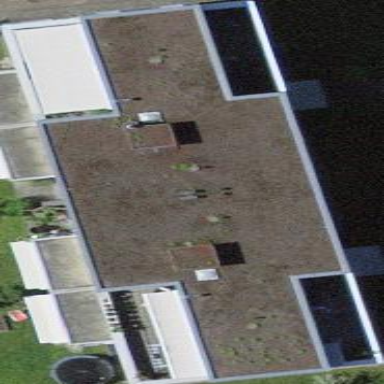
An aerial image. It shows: Building with apartments and flat roof.